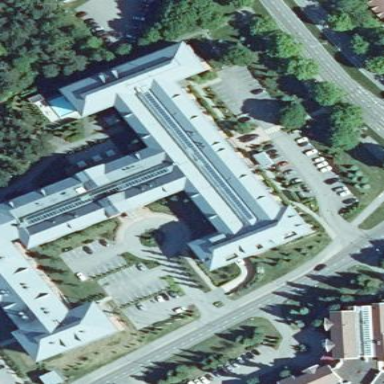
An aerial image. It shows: Nursing home.